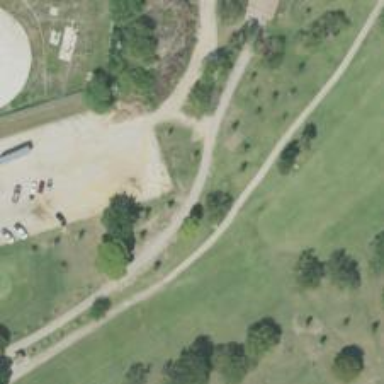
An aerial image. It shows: Path for golf carts.